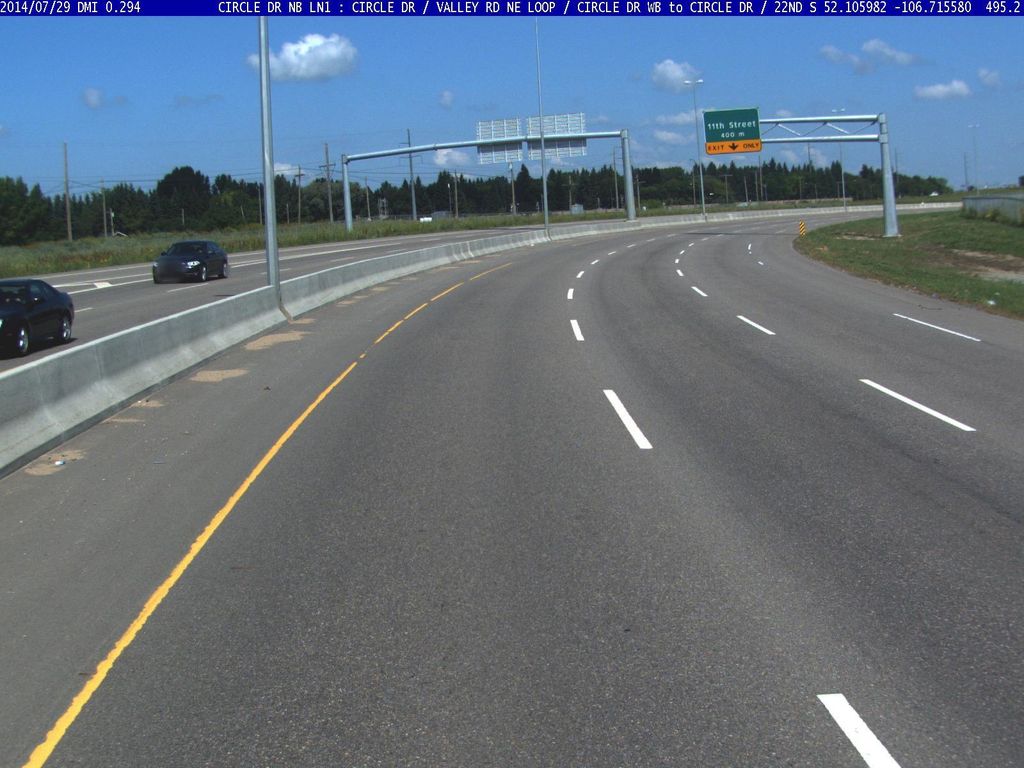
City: saskatoon